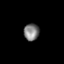
Tissue: prostate
Cell type: Endothelial cells
Senescence score: 0.7344
Nuclear area (px): 257
Mean DAPI intensity: 125.233